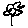
Label: flower